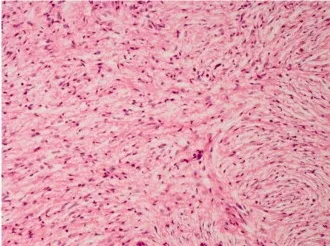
Histopathological findings. (B) A middle-power view. The tumor is composed of fine collagen fibers pointed in every direction.
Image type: pathology (h&e)